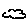
Label: cloud